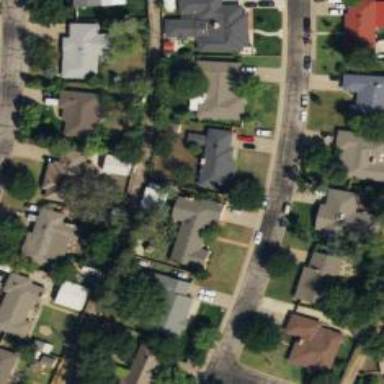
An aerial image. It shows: Alleyway designated as service road.